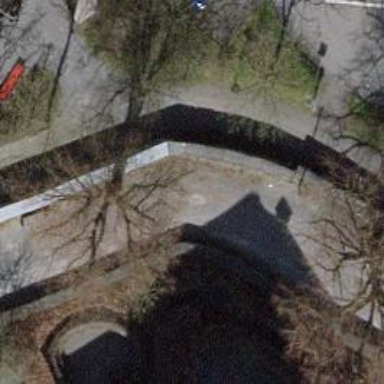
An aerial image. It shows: Wall barrier.